Question: I've a C# class with 'CorePoll' namespace, I compiled it to .DLL file and put it inside folder of website. But I cannot use it. 'Imports CorePoll' returns
It's my class file in C# <URL>

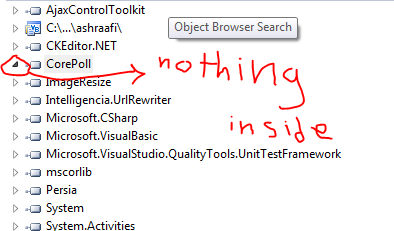
Answer: None of answers helped me, I converted the C# code to VB.NET and used it with no problem, thanks for your time.